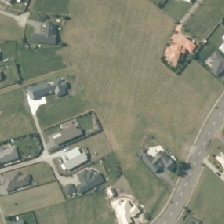
Land cover: urban_build_up